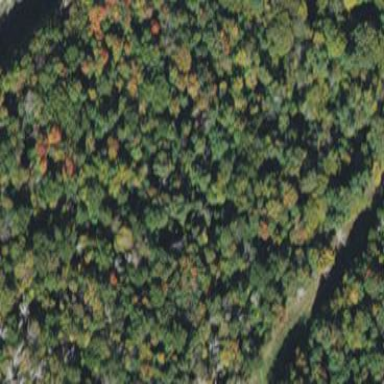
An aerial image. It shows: Beautiful woodland covered with trees.